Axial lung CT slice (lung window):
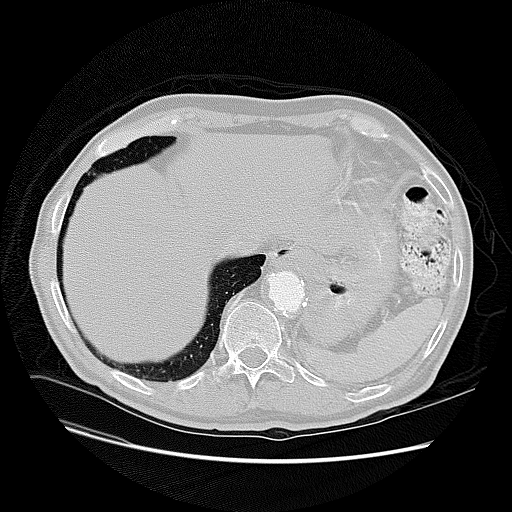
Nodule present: no